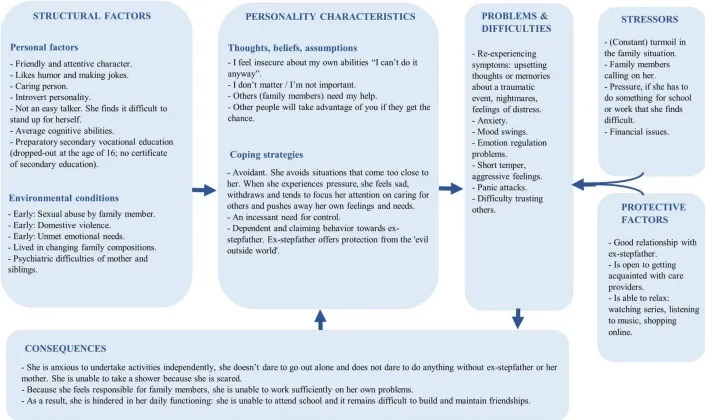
Holistic problem analysis (based on a holistic model from the Dutch Association for Behavioural and Cognitive Therapies).
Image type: chart (chart)